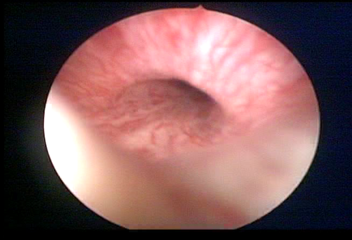
Modality: WLC
Class: Normal mucosa
Bladder cancer association: No